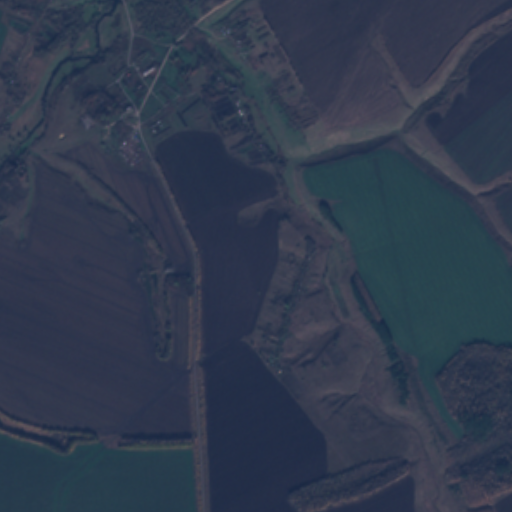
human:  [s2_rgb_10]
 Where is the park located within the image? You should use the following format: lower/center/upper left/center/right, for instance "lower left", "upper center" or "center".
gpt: The park is located in the upper left of the image.
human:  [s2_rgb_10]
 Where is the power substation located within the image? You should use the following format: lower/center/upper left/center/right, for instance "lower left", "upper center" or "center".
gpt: The power substation is located in the upper left of the image.
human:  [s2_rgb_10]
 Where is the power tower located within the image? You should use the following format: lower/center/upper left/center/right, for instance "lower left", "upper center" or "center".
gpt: The power tower is located in the upper left of the image.
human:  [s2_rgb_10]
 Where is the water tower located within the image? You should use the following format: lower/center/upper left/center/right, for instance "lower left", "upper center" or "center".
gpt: The water tower is located in the upper left of the image.
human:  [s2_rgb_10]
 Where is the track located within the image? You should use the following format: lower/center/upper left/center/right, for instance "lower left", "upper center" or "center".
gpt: There is no track in the image.